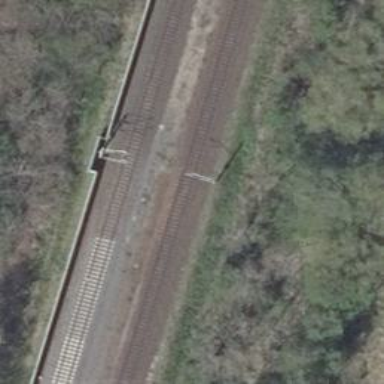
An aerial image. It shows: Milestone along the railway track with catenary mast.